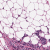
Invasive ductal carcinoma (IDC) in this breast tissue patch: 0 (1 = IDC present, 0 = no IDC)